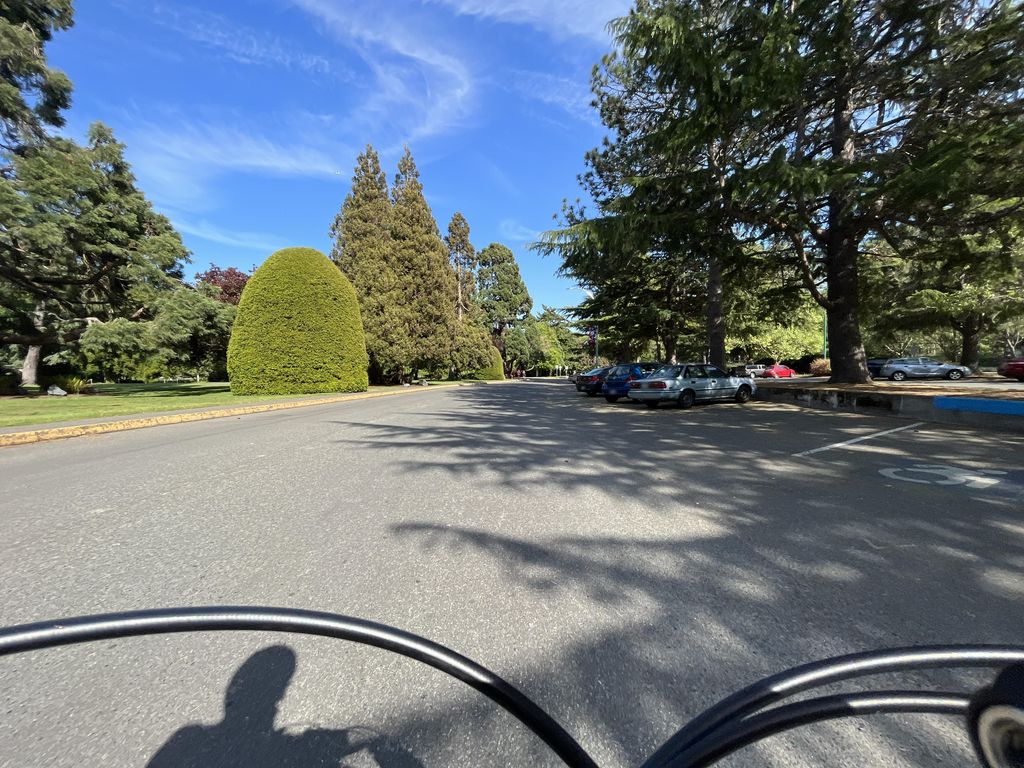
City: victoria